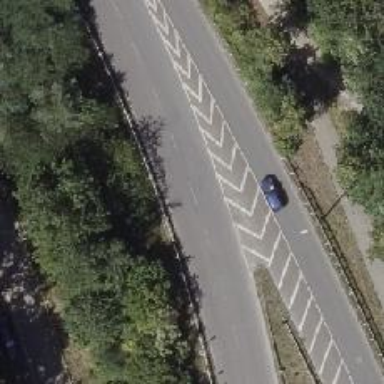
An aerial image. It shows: Primary highway with dual carriageway surfaced with asphalt.